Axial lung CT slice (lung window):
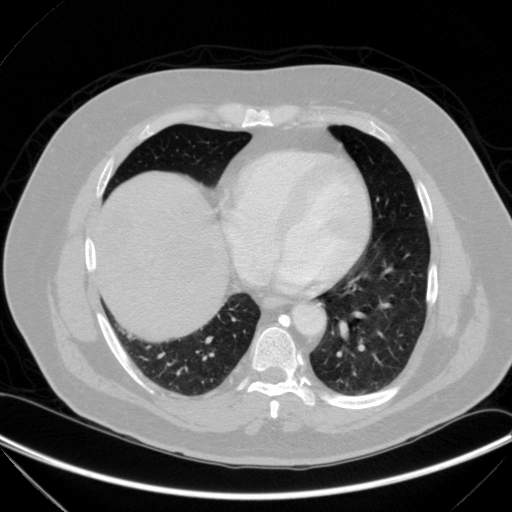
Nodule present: yes
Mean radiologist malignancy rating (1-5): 2.75